Question: I am trying to minimize the amount of duplicate code my project has by using inheritance.
For example:
Every Character in my game whether they are Player, Enemy, Or NPC all have a member field HP.
They all also have a function to TakeDamage which effect HP.
In my game, this function is very elaborate comparing the attacker's stats, the attacking weapon stats against the attackee's stats and their equipment.
This function is adjusted frequently to get it so it feels right and I don't want it duplicated on the npc, enemy and player controller, and let us just imagine one-day "networkPlayer" too because hey, a guy can dream!
There are many more functions like this that are the same too and I really would like to have them all in one CharacterController class that PlayerController, EnemyController, etc inherit from.
Okay, so, is this the proper usage of inheritance?
There is a second layer here too.
My players, enemies and npcs are all built from an online Database that changes as new enemies and players are added.
So I have a CharacterBase class that builds the shared variables between characters like HP, Stats, Name, etc...
Then there is the derived classes like EnemyBase (inherits name, hp, stats from Character base) but extends upon this class with its own variables such as Rarety, MaxGoldHeMayCarry, XPGainedIfYouKillMe, etc...
NOW THE PROBLEM IS:
EnemyBase which extends CharacterBase
Has two copies of HP!
In the inspector it shows up as CharacterBase->HP and EnemyBase->HP
And when I call
CharacterController.HP minus one
it subtracts one from CharcterBase HP
but there is this untouched EnemyBase HP!
This was really wordy. I am sorry. The following is some test code to demonstrate
'''
public class TestingInheritance : MonoBehaviour
{
// set this to an empty prefab in the inspector
public GameObject TestObjectPrefab;
private void Start()
{
GameObject TestPlayer = Instantiate(TestObjectPrefab);
PlayerController pController = TestPlayer.AddComponent<PlayerController>();
pController.TakeDamage(); //calls the overridden version of TakeDamage() (which is good)
GameObject TestEnemy = Instantiate(TestObjectPrefab);
EnemyController eController = TestEnemy.AddComponent<EnemyController>();
eController.TakeDamage(); //calls the overrideden version in EnemyController (which is good)
}
}
[System.Serializable] //comes from db
public class CharacterBase
{
public int HP=100;
}
[System.Serializable] //comes from db
public class Enemy : CharacterBase
{
public string Name = "Enemy";
}
[System.Serializable] //comes from db
public class Player : CharacterBase
{
public string Name = "Player";
}
public class CharacterController : MonoBehaviour
{
//I want to be able to access the variables that all characters share in common, such as HP, Name, Stats, Inventory
public CharacterBase characterBase = new CharacterBase();
/// <summary>
/// Reduces HP by 1
/// TakeDamage() in my real game is actually much more complicated and I dont want to duplicate the code in Enemy, Player, and NPC
/// there are many more functions that I want to be able to call for any kind of character such as UseItem(potion), ChangeState(poisoned), Die()
/// All these functions share a ton of the same code and I dont want to duplicate it, especially because it changes often during my development
/// </summary>
public virtual void TakeDamage()
{
//here we just loose one hp
characterBase.HP -= 1;
}
}
public class PlayerController : CharacterController
{
public Player playerBase = new Player();
public override void TakeDamage()
{
//do the code that is shared for all Characters
base.TakeDamage();
Debug.Log(playerBase.Name + " was hit!--- HP now: " + playerBase.HP);
//Prints Player was hit! --- HP now: 100 and the inspector shows CharacterBase >> HP 99 AND PlayerBase >> HP: 100, Name: Player
//IF WE CHANGE THE ABOVE LINE TO SAY
Debug.Log(playerBase.Name + " was hit!--- HP now: " + characterBase.HP);
//Now we print 99, which is good. but we still have both CharacterBase >> HP 99
//AND the Wrong, ugly, bad, confusing PlayerBase >> HP: 100
}
}
public class EnemyController : CharacterController
{
public Enemy enemyBase = new Enemy();
public override void TakeDamage()
{
base.TakeDamage();
Debug.Log(enemyBase.Name + " was hit! --- HP now: " + enemyBase.HP);
//Prints Enemy was hit! --- HP now: 100 and the inspector shows CharacterBase >> HP 99 AND EnemyBase >> HP: 100, Name: Enemy
}
}
'''

So, how do I restructure this so it only has one variable HP that both CharacterController and PlayerController access?
I am sorry this was so long, is anyone still reading? I dont know how to make this anymore concise...
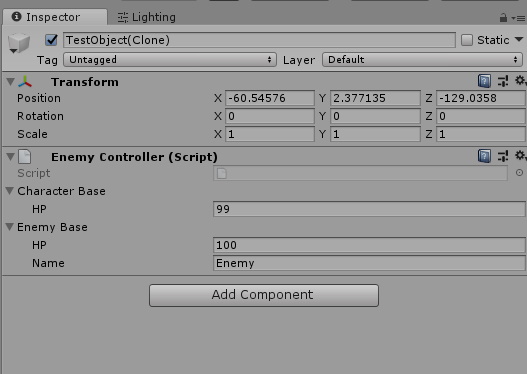
Answer: # why is this here?
'''
public CharacterBase characterBase = new CharacterBase();
'''
All your classes that inherit from it will call it separately from their code, (eg. 'public Enemy enemyBase = new Enemy();').
That's why you're seeing both. You have two separate stats for every controller as a result. If you want to be able to access it, you need to create a 'get' method in the character controller:
'''
public CharacterBase stats { get; protected set; }
'''
And then in its subclasses you populates that field with a value.